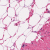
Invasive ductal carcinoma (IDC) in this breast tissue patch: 0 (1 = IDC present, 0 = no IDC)